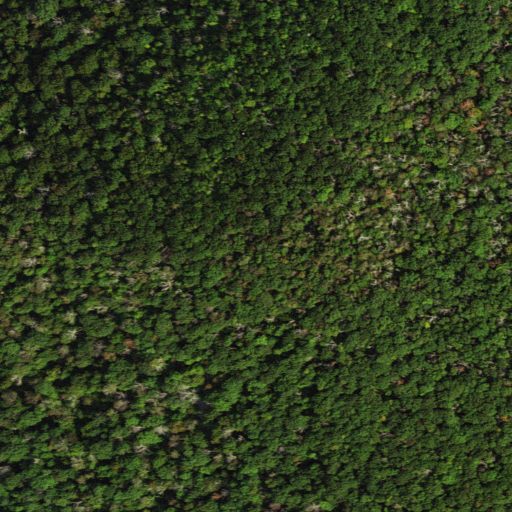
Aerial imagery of mountain in Virginia named Cat Knob containing deciduous forest and mixed forest